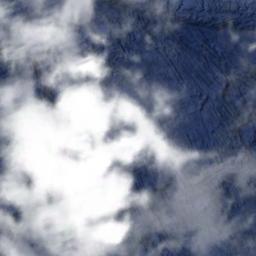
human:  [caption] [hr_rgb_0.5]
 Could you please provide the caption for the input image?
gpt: The white cloud is above blue sea .

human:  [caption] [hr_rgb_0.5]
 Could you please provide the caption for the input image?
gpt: A thick white cloud floats on the deep blue sea .

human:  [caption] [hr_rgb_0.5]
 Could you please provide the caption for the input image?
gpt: The cumulus clouds are located above the surface of the sea .

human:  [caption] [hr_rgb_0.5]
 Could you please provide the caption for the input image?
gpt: Large white clouds on the blue sea .

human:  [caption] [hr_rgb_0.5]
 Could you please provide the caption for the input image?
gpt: There are white and gray clouds over a blue sea .